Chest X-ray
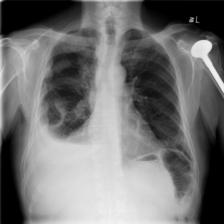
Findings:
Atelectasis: negative
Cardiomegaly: negative
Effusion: positive
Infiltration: positive
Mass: positive
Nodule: negative
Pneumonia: negative
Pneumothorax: negative
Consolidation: negative
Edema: negative
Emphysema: negative
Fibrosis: negative
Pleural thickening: negative
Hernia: negative